Field crop: tomato
Growth stage: 1
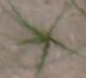
Species: cyperus